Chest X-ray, AP view. Patient: 81 years old, sex F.
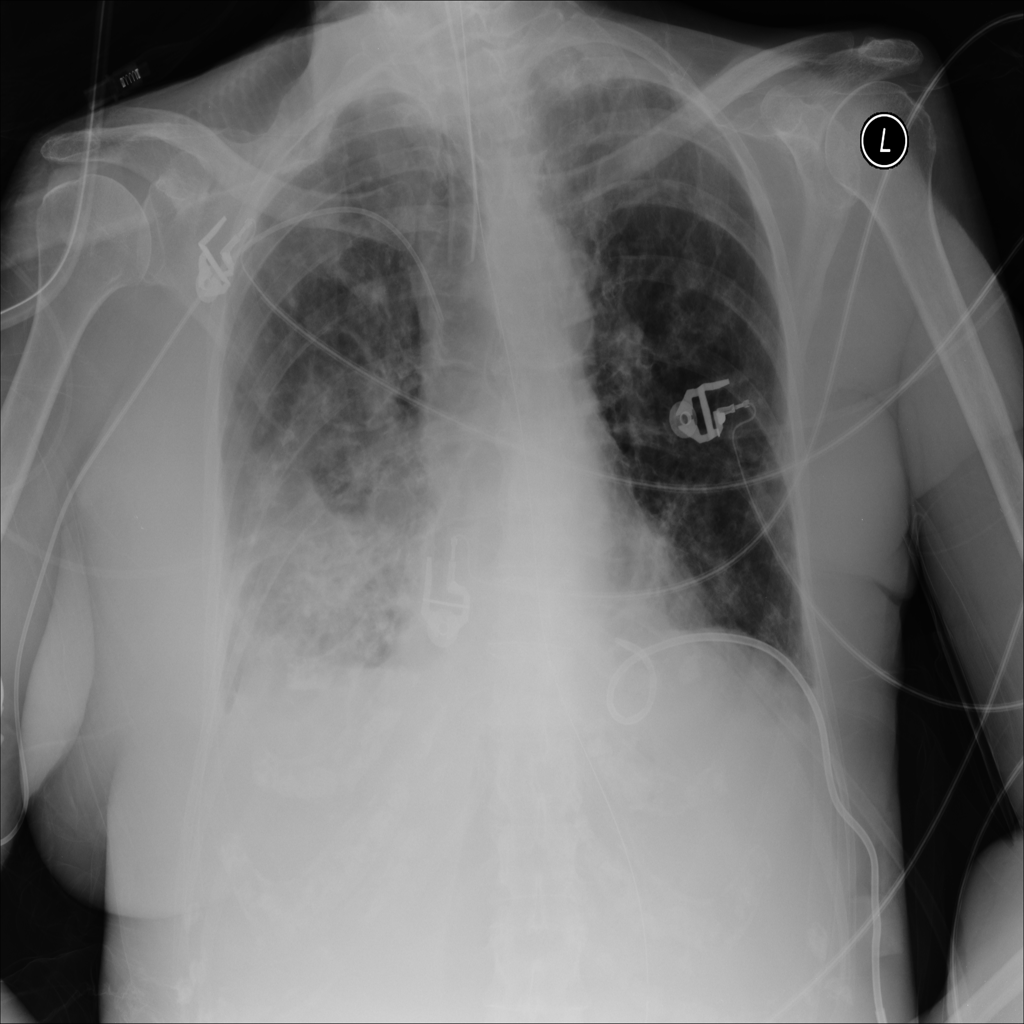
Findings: Effusion